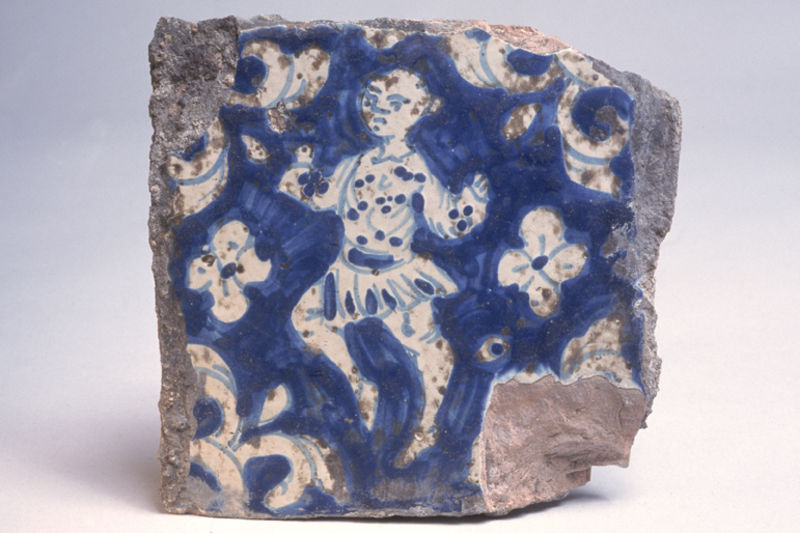
Titel: Nine Tiles (Azulejos)
Standort: Amherst (Massachusetts, USA)
Institution: Mead Art Museum, Amherst College
Schlagwörter: blue, white, flowers, ceramic, figure, jumping, pottery, dancing, bowl, fragment, turkey, tile, turkish, glazed, glaze